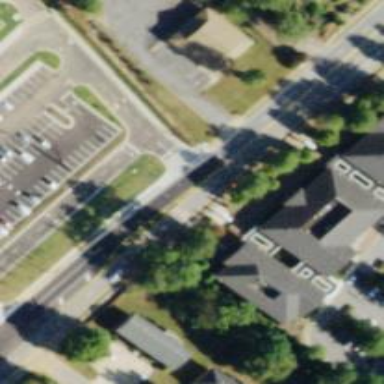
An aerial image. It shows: Marked crossing on footway.